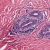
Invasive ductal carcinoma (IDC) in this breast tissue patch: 0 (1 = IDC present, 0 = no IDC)